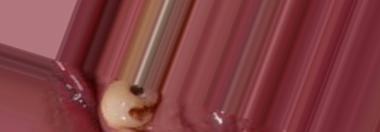
Condition: Tooth Discoloration